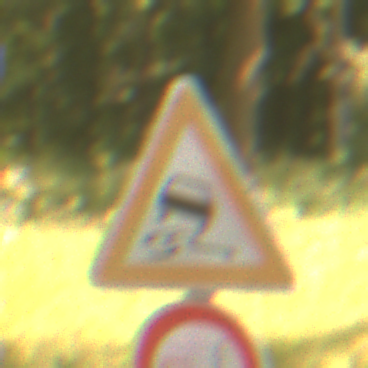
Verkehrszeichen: SchleuderOderRutschgefahr
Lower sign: VerbotUeberholenEinspurigeFahrzeuge
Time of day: Midday
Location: Outdoor (Nature)
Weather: PartlyCloudy
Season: NotSpecified
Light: Natural